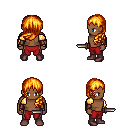
a pixel art fantasy rpg character, male body template, human, dark skin, gold arm armor, red pants, light blonde left-swept hairstyle, cloth bracers, maroon shoes, dagger, four views (front, back, left, right), 2x2 character sprite sheet, small pixel art, hard edges, no anti-aliasing